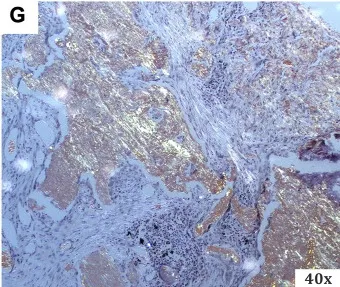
A summary of the special staining techniques used during the histopathological evaluation. . Polarised light imaging with typical apple green dichroism.
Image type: pathology (immunostaining)